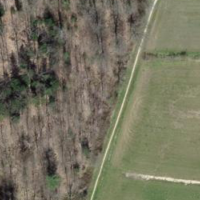
EUNIS habitat code: 44
Species observed at this site:
Araneus diadematus